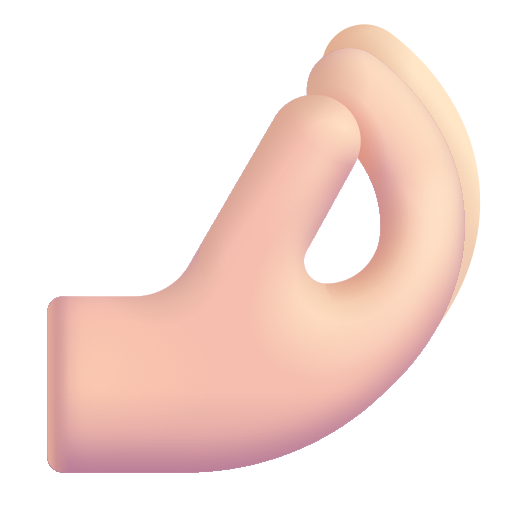
pinched fingers color light